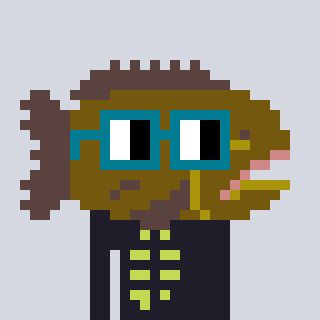
a pixel art character with square dark green glasses, a grouper-shaped head and a grayscale-colored body on a cool background